Aerial crown-view tile of a tropical tree (Barro Colorado Island, Panama), acquired 20250915:
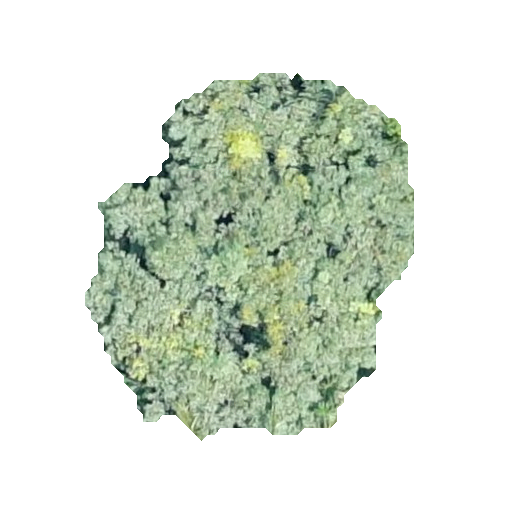
Species: Protium stevensonii
GBIF accepted scientific name: Tetragastris panamensis
Crown area: 127.758 m²